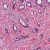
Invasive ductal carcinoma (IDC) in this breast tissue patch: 1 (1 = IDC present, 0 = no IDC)